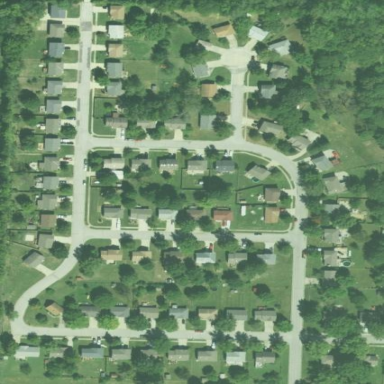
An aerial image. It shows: Single-family residential area.